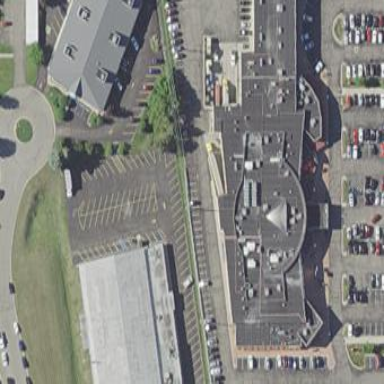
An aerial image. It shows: Commercial building.